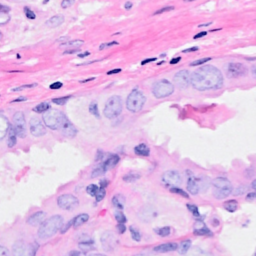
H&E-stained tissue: Breast